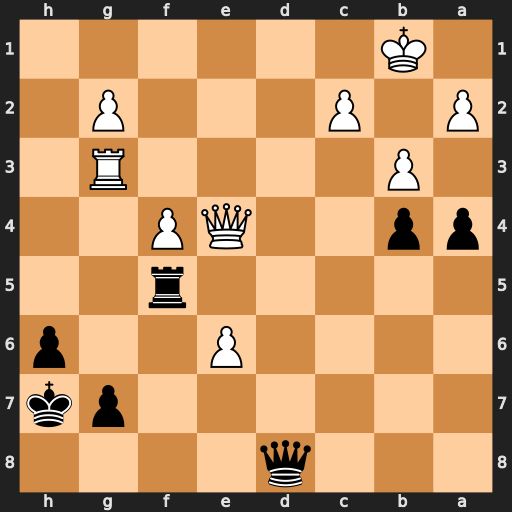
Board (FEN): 3q4/6pk/4P2p/5r2/pp2QP2/1P4R1/P1P3P1/1K6
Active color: b
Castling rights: -
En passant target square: -
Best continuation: Qd1+ Kb2 a3#